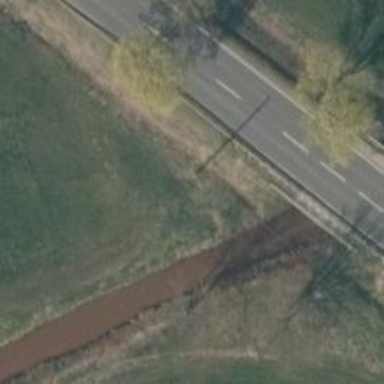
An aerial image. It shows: Minor power line with 3 cables.